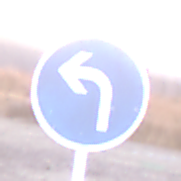
Verkehrszeichen: VorgeschriebeneFahrtrichtungLinks
Umgebung: Outdoor, Suburban
Tageszeit: SunriseSunset
Wetter: PartlyCloudy
Licht: Natural
Jahreszeit: NotSpecified
Kontrast: LowContrast